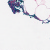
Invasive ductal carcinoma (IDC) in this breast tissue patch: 0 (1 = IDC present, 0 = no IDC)